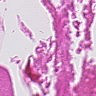
Metastatic tissue present: no